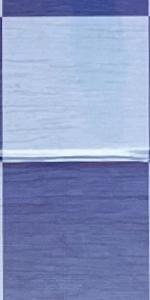
Label: Empty